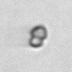
Label: Heterocapsa_rotundata